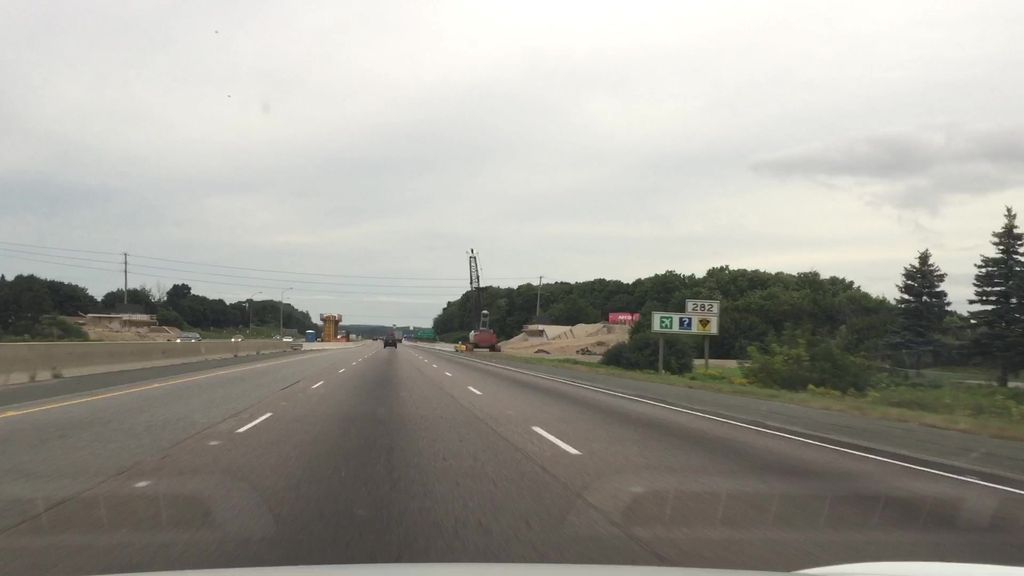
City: kitchener-waterloo